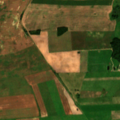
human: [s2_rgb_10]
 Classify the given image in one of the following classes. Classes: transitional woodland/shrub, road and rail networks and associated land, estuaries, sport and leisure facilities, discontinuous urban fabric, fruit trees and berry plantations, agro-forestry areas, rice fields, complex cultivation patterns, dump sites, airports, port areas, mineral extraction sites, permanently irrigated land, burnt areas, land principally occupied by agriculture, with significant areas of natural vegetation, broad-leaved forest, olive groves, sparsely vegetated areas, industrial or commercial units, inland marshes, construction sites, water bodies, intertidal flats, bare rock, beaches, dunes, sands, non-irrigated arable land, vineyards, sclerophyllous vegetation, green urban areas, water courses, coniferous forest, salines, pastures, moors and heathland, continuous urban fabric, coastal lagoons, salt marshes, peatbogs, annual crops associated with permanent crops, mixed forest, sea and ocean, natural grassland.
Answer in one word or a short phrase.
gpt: non-irrigated arable land, pastures, land principally occupied by agriculture, with significant areas of natural vegetation